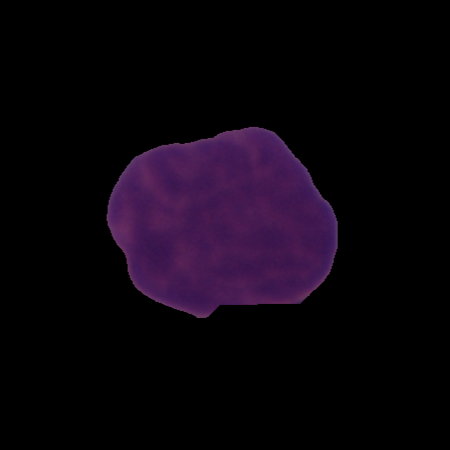
Label: cancer